Question:
I want to Select only those records of table , having value ends with IN ('XGENCISB.CPY', 'XCISTABT.CPY').
NOTE: These IN clause values will be set at run time
Please tell if this possible in a single query using sub-string??
Thanks in advance.
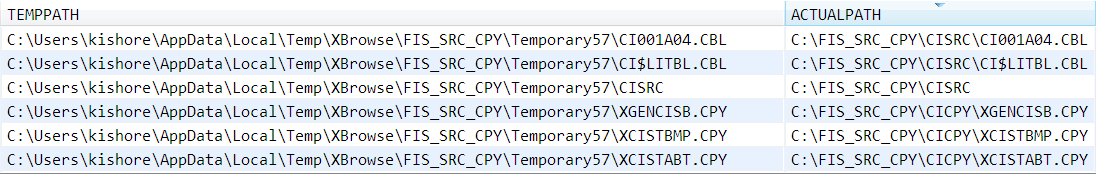
Answer: Try this too: With 'Right' and <URL>:
'''
select * from TEST where upper(Right(TEMPPATH,4)) = '.CPY'
AND TEMPPATH IS NOT NULL;
'''
- 'regexp'<URL>
---
## EDIT as per OP's udpates on the question
Given that theset two string will be in the same length(12 or adjust accordingly), you can try
'''
select * from TEST where upper(Right(TEMPPATH,12))
IN ('XGENCISB.CPY', 'XCISTABT.CPY')
AND TEMPPATH IS NOT NULL;
'''